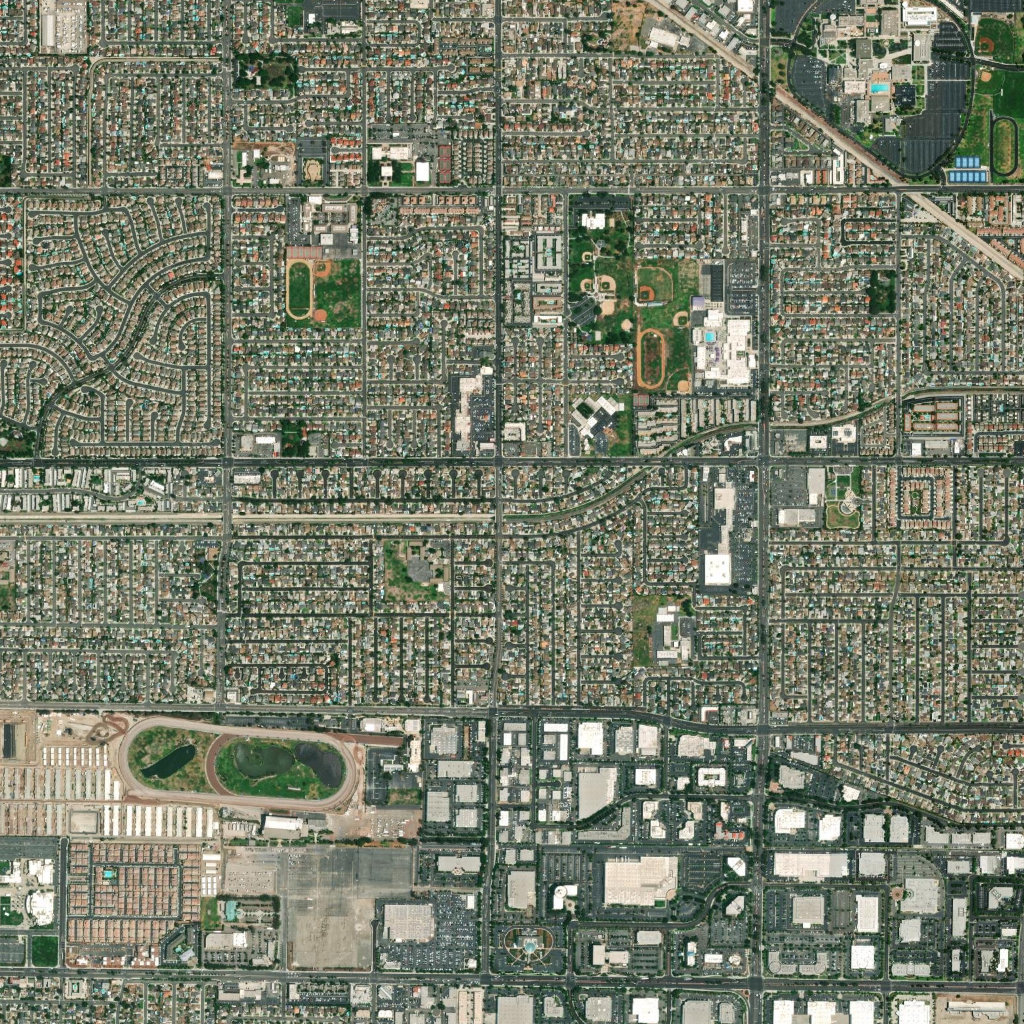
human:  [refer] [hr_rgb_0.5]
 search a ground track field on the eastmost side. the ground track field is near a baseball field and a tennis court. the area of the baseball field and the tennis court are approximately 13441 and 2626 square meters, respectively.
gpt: <box>[[96, 10, 99, 17, 0]]</box>